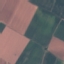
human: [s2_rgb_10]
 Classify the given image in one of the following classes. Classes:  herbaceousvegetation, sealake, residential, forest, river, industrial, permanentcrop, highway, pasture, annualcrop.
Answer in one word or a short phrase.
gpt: AnnualCrop